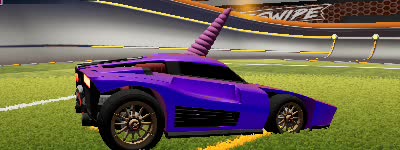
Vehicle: breakout